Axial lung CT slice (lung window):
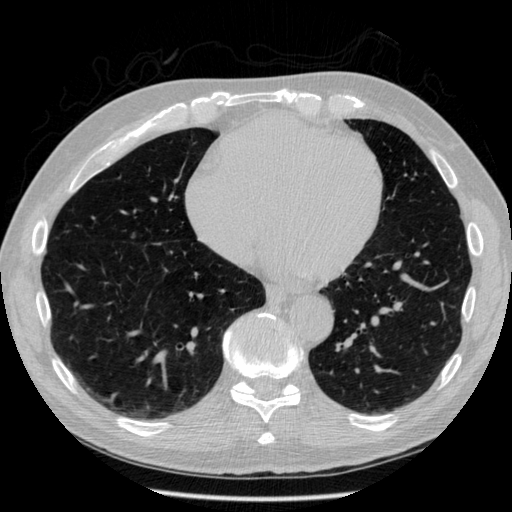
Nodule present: no